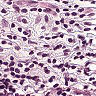
Metastatic tissue present: no